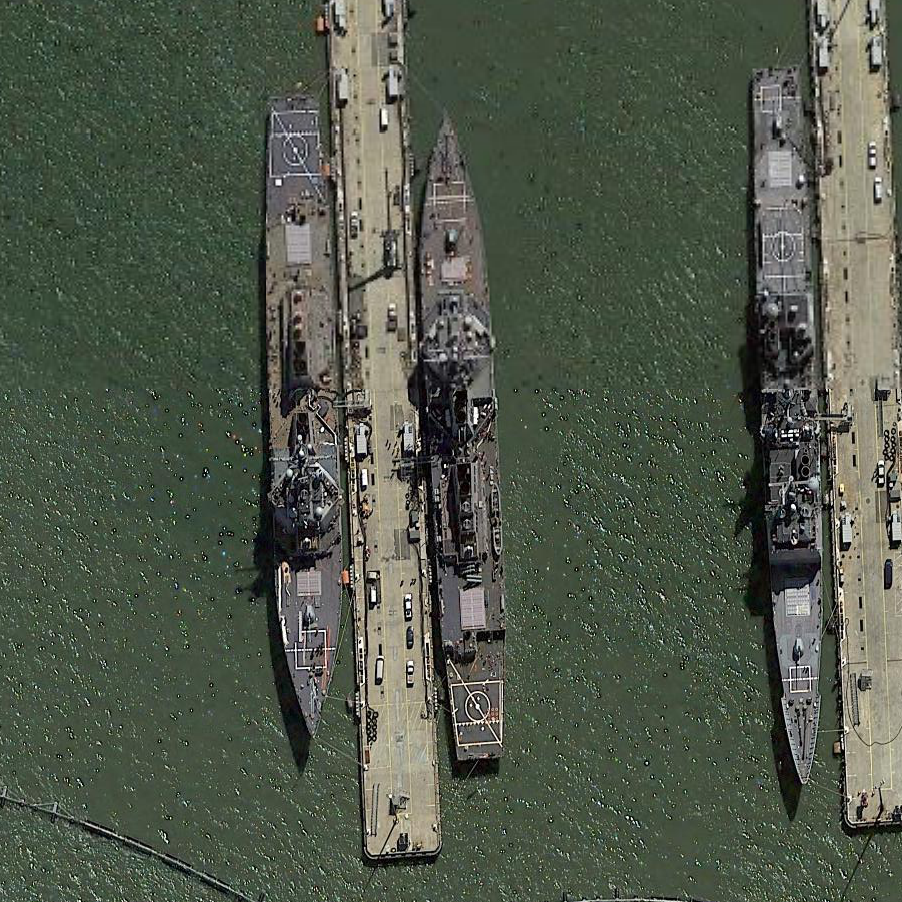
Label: destroyer